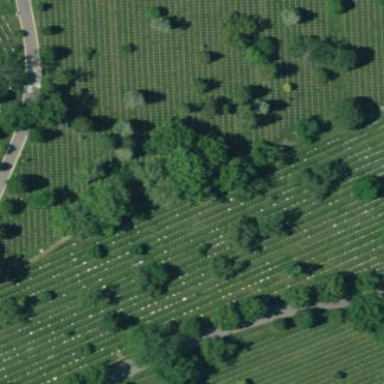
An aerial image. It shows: Sector within cemetery.